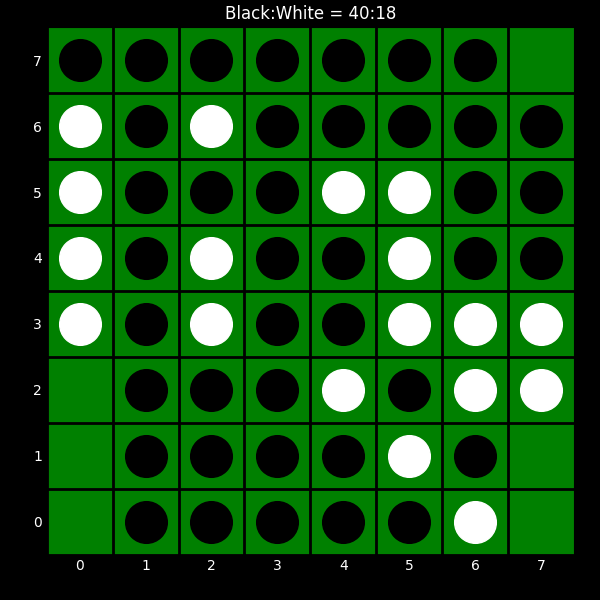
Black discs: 40
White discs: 18